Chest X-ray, PA view. Patient: 23 years old, sex M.
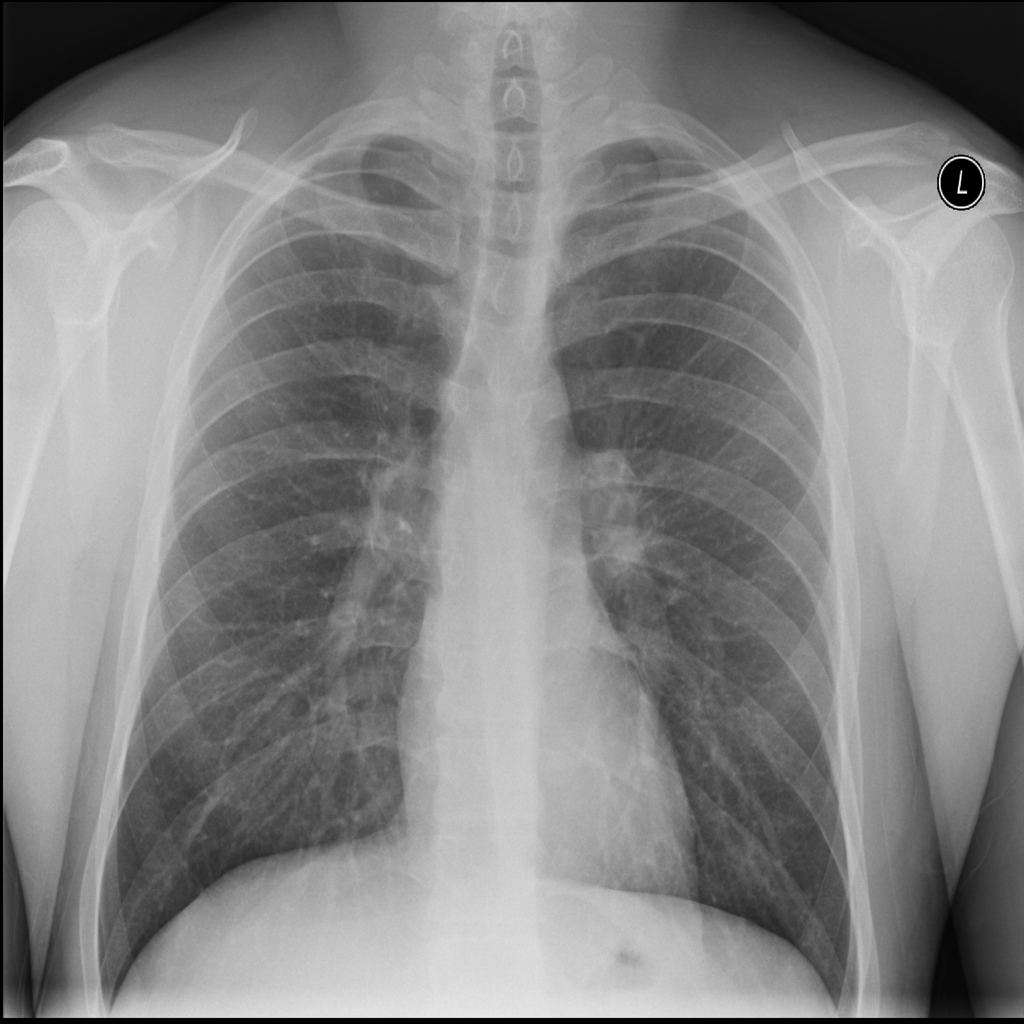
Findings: No Finding